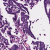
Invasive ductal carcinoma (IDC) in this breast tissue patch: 1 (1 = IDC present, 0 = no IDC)